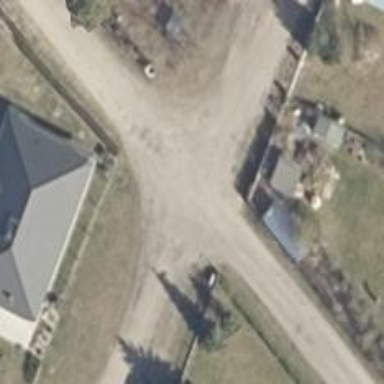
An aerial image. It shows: Residential road with pebblestone surface.